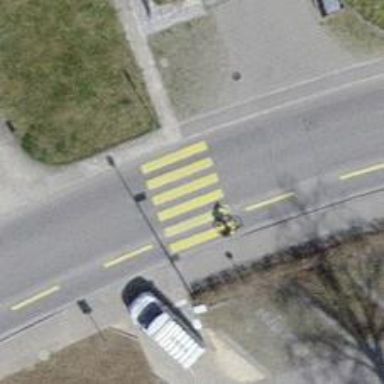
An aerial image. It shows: Uncontrolled zebra crossing with notable zebra markings.